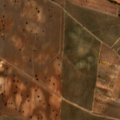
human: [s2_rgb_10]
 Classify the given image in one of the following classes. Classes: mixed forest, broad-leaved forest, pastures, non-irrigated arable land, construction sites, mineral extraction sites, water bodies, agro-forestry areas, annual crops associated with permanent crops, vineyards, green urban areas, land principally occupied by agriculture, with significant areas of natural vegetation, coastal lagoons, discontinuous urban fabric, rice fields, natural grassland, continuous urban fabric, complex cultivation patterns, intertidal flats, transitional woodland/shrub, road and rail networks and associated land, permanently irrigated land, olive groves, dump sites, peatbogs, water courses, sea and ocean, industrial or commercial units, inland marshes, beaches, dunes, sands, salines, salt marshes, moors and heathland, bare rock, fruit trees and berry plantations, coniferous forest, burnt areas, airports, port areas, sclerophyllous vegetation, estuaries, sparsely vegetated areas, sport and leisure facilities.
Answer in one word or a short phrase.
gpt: non-irrigated arable land, permanently irrigated land, olive groves